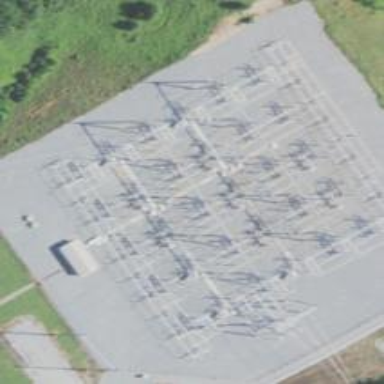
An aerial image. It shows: Switch for power supply.